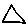
Label: triangle